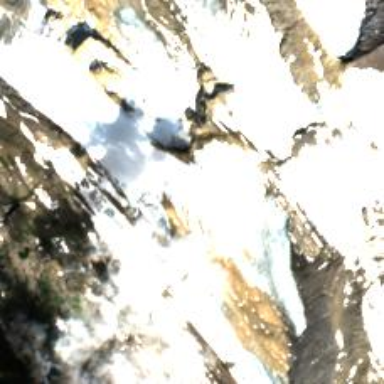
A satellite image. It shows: Majestic glacier in the distance.